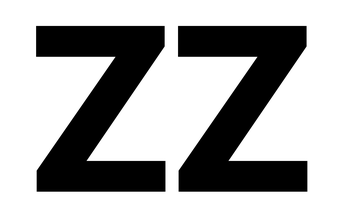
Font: Roboto_Black